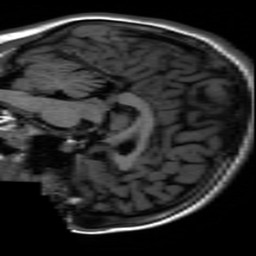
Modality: inplaneT1
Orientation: sagittal
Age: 17
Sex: female
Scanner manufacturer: ge
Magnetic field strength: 3 T
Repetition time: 2.499 s
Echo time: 0.02513 s